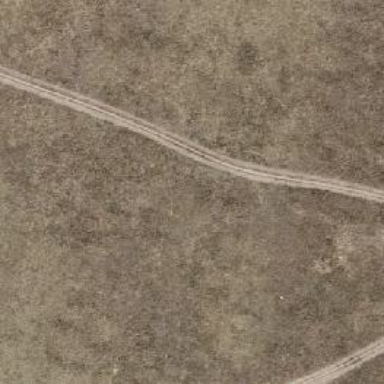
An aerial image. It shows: Dirt path.